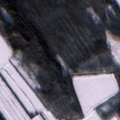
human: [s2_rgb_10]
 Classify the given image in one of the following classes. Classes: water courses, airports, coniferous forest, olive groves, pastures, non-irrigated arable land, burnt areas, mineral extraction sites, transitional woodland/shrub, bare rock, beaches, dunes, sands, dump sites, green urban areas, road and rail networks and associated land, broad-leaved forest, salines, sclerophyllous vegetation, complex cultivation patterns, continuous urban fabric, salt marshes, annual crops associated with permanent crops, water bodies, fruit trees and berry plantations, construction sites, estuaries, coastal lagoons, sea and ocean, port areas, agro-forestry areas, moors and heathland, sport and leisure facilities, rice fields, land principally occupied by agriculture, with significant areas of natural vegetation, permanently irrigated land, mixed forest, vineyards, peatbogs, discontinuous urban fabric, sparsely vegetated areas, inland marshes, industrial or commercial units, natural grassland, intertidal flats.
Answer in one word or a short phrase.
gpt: coniferous forest, mixed forest, peatbogs, water bodies